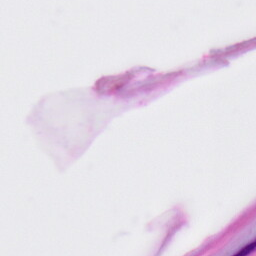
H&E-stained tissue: Skin